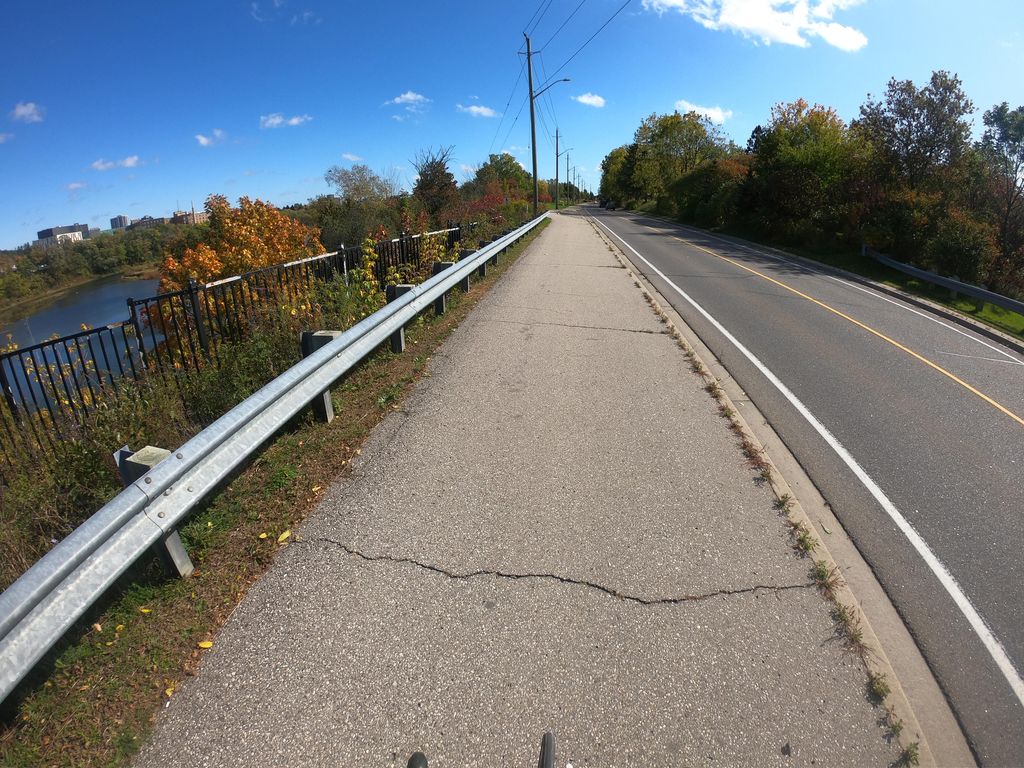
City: kitchener-waterloo